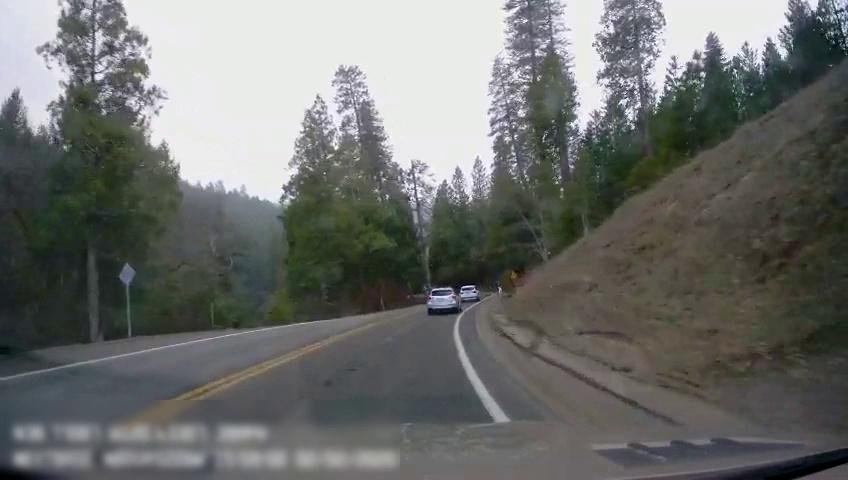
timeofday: Day
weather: Cloudy
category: Drivable Space
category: Vehicles | SUV
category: Vehicles | SUV
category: Lanes | Alternate Lane
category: Lanes | Current Lane
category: Lanes | Opposite Lane
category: Lanes | Opposite Lane